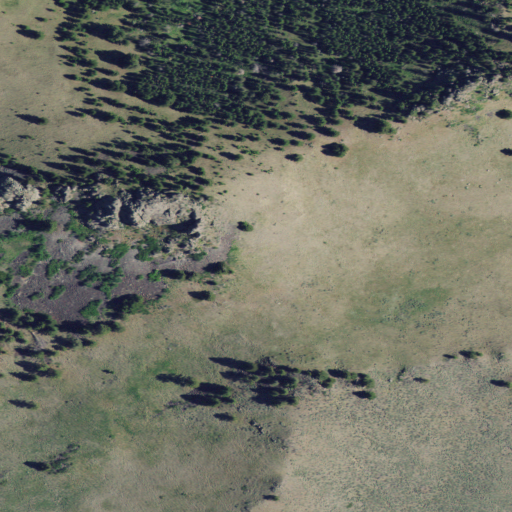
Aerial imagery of mountain in Montana named The Rock containing grassland, evergreen forest, and shrub